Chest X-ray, PA view. Patient: 60 years old, sex M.
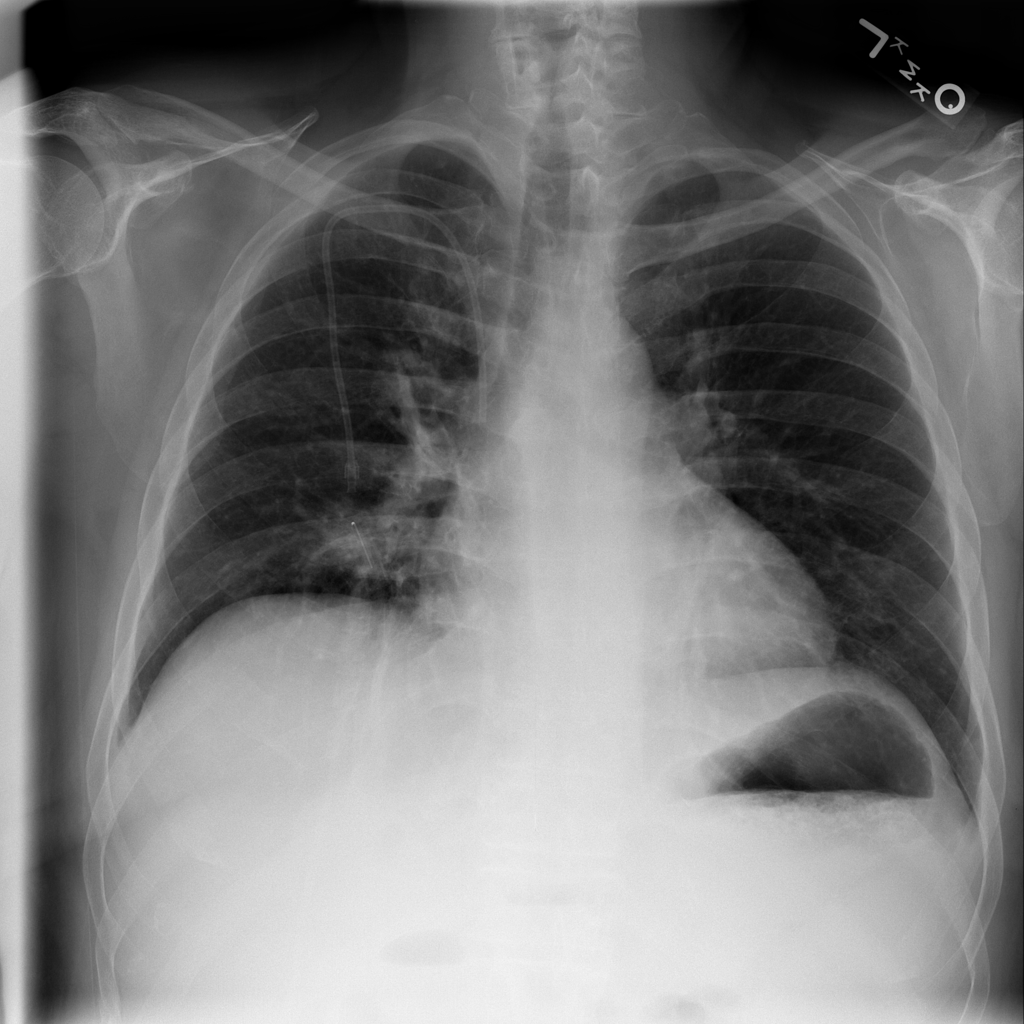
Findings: Effusion, Infiltration